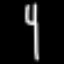
Label: fork